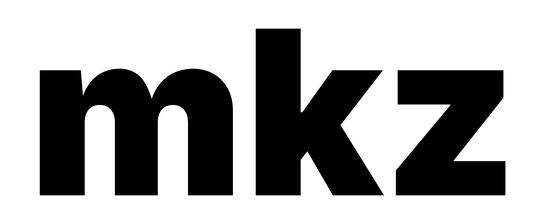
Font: Inter_Black